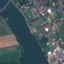
Label: River